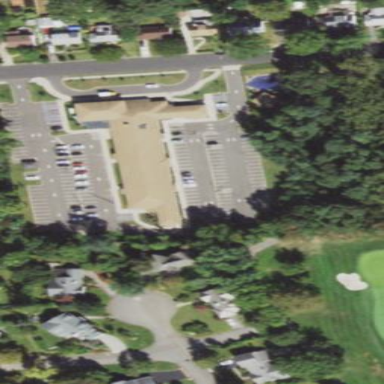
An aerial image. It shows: Service building.